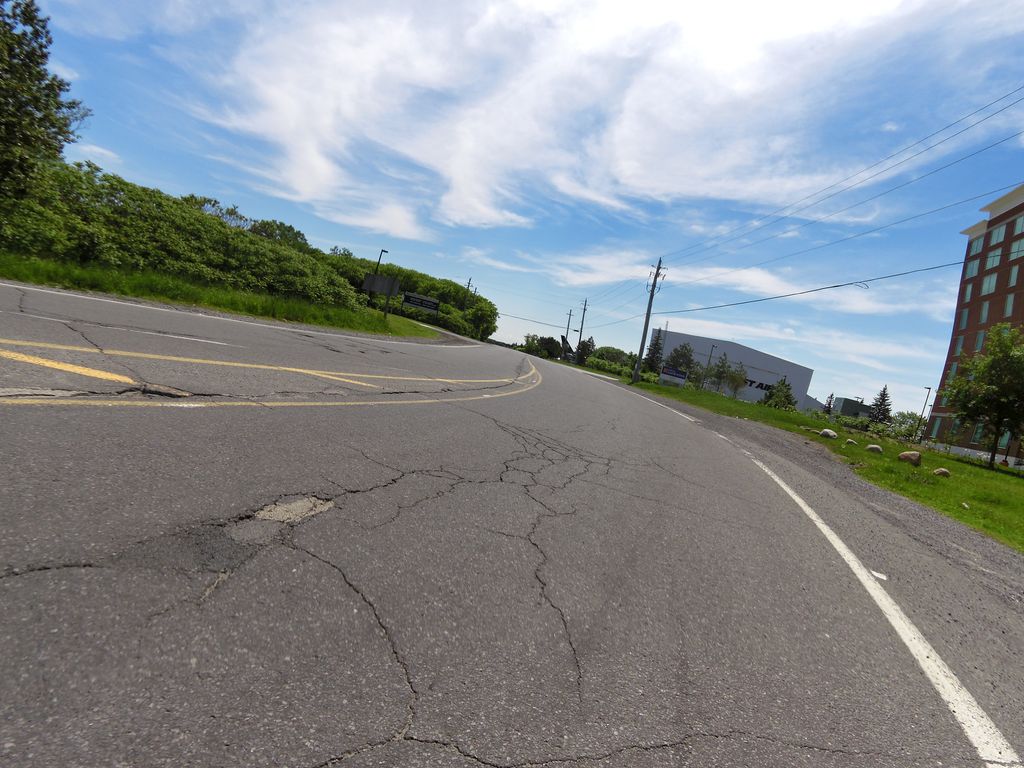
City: ottawa-gatineau